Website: crate-barrel
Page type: billing-address
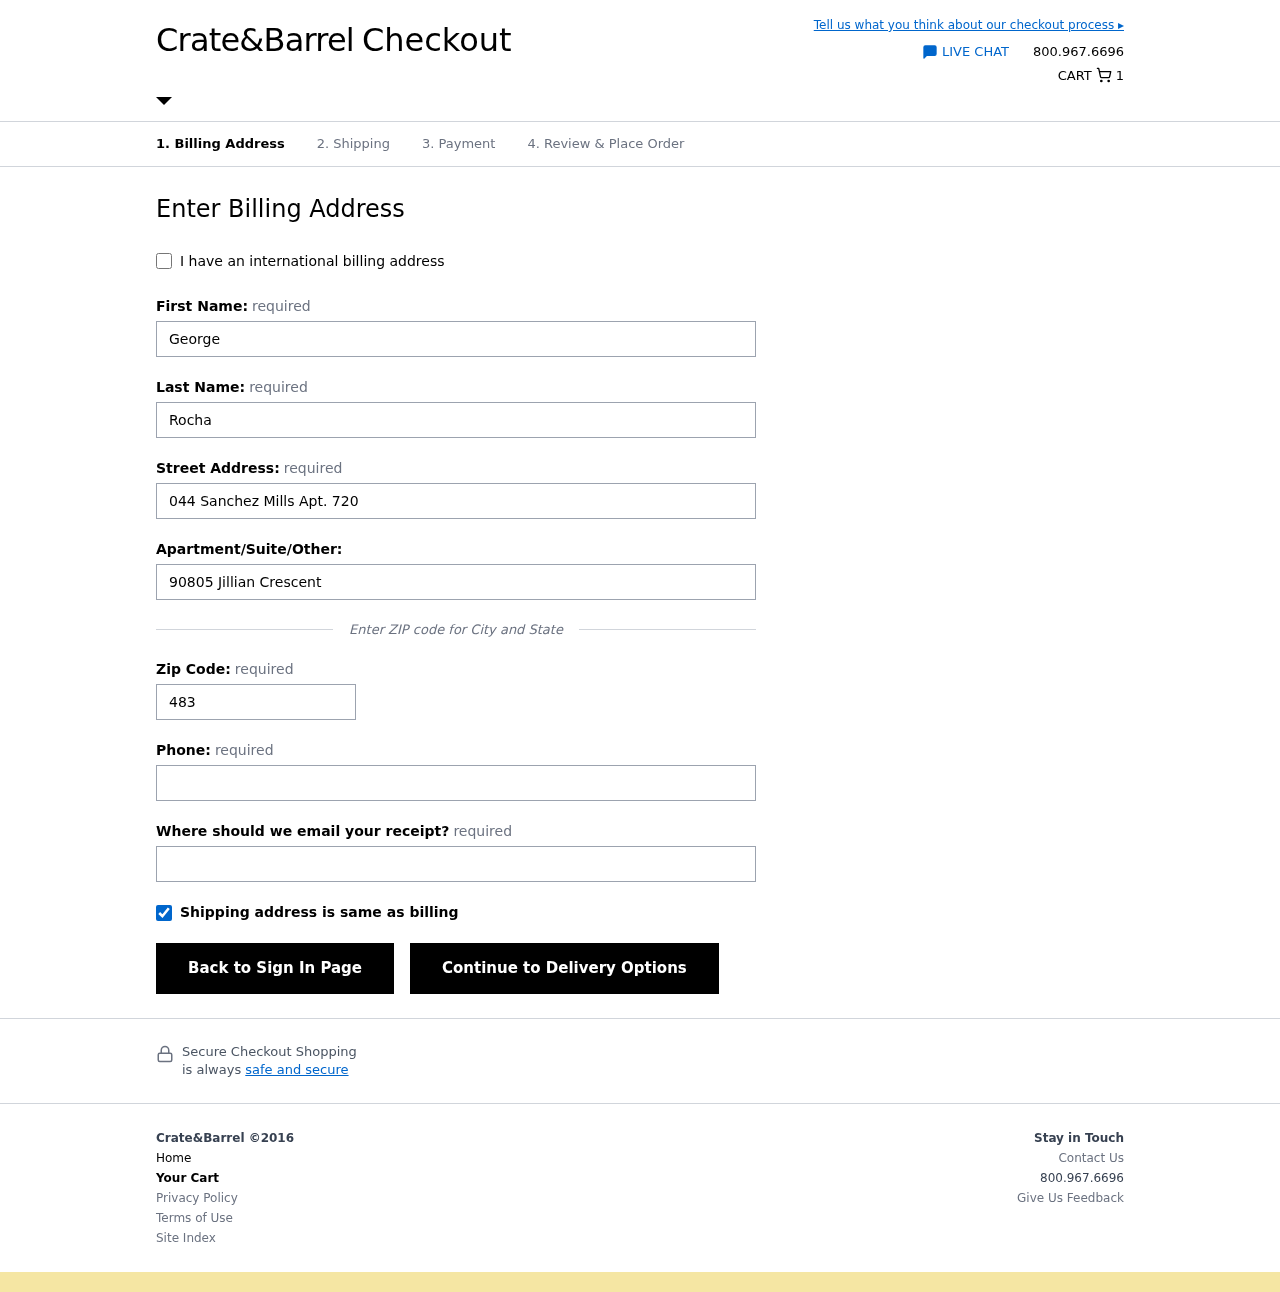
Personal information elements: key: PII_EMAIL
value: george_rocha@gmail.com
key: PII_FIRSTNAME
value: George
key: PII_LASTNAME
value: Rocha
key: PII_PHONE
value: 2873608974
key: PII_POSTCODE
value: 48381
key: PII_STREET
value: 044 Sanchez Mills Apt. 720
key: PII_STREET2
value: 90805 Jillian Crescent
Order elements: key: ORDER_NUM_ITEMS
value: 1